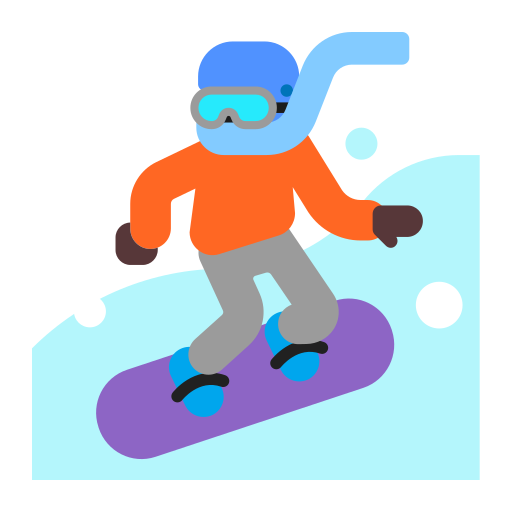
snowboarder flat dark